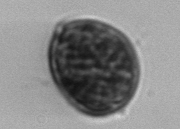
Label: Prorocentrum